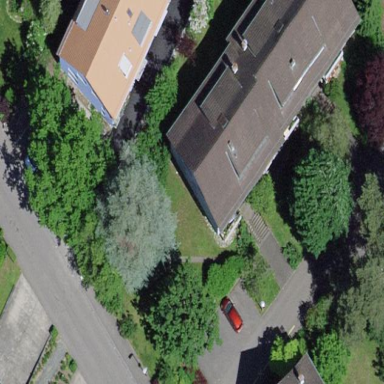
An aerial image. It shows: Gabled roof adorns the apartments building.